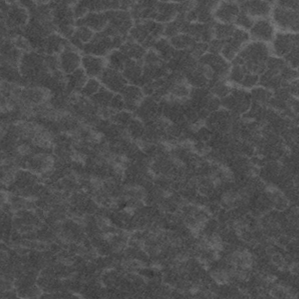
Label: frost